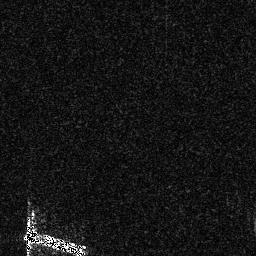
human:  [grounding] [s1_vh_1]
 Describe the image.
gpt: In the satellite image, there is  <ref>1 large ship </ref> <box>[[8, 87, 33, 99, 0]]</box> located at bottom left.